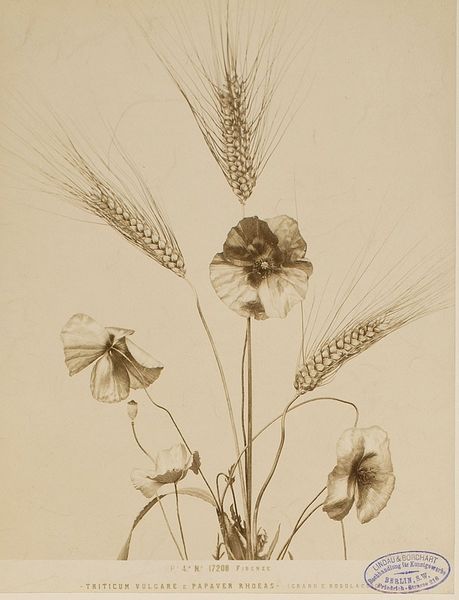
Titel: P. 4. N.&#xB0; 17208 Firenze - Triticum vulgare e Papaver rhoes - (grano e rosolaccio)
Künstler: Fratelli Alinari
Standort: Hamburg
Institution: Museum für Kunst und Gewerbe Hamburg
Schlagwörter: getreide, korn, foto, fotografie, photographie, photo, karton, albumin, lichtbild, mohnblume, naturfotografie, sachfotografie, bildwerke, angewandte und bildende kunst, hessische systematik, cerealie, tierfotografie, naturphotographie, tierphotographie, schwarzweißpositivverfahren, silbersalzverfahren, schwarzweißfotografie, objektstudien, sachphotographie, albuminpapier, pflanzenfotografie